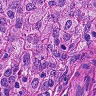
Metastatic tissue present: no